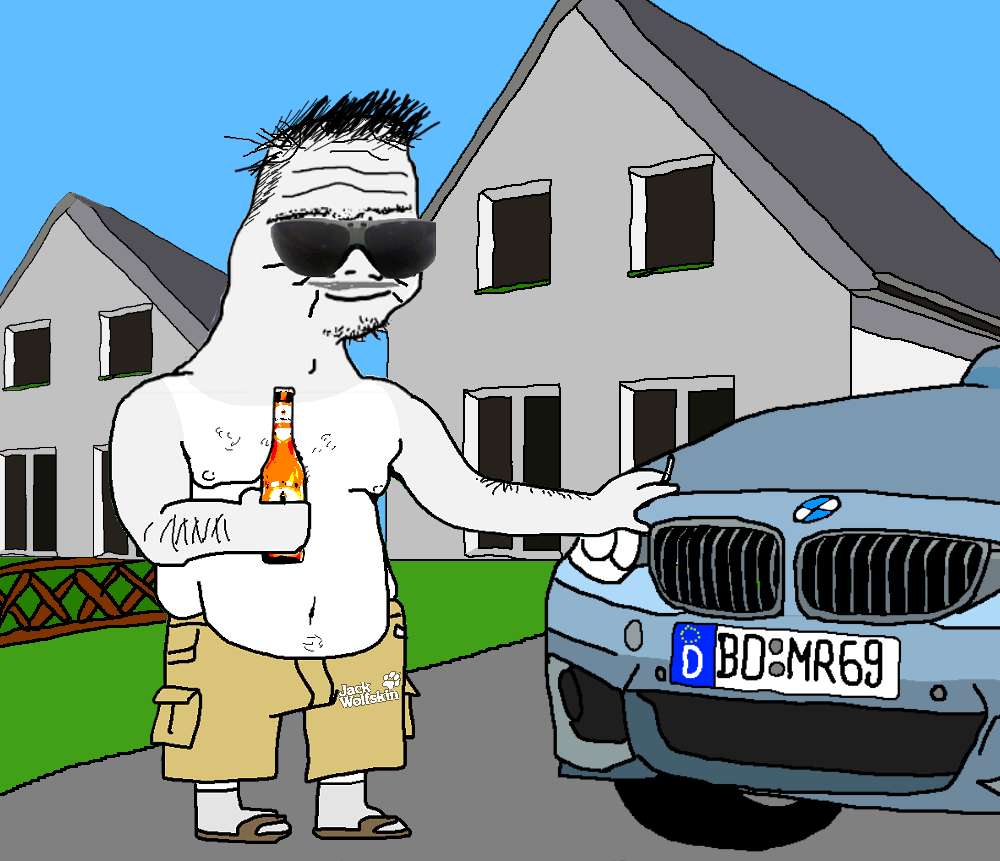
Label: 5_Wojak_with_Background